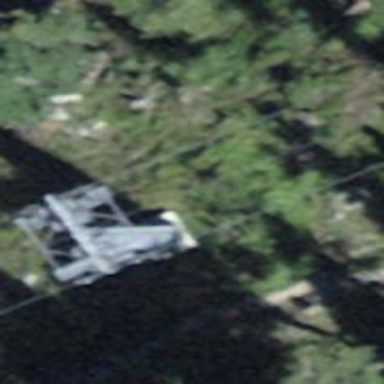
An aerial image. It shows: Pylon for aerialway.